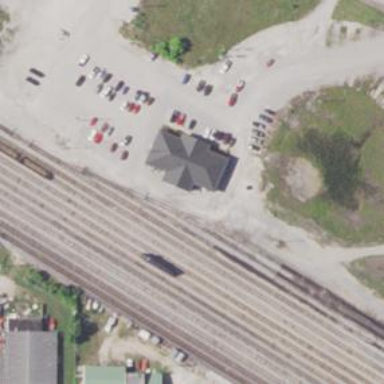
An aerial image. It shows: Railway siding for service.